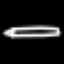
Label: pencil